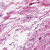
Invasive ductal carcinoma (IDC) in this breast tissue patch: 0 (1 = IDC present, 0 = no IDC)